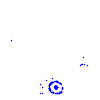
Particle: kaon